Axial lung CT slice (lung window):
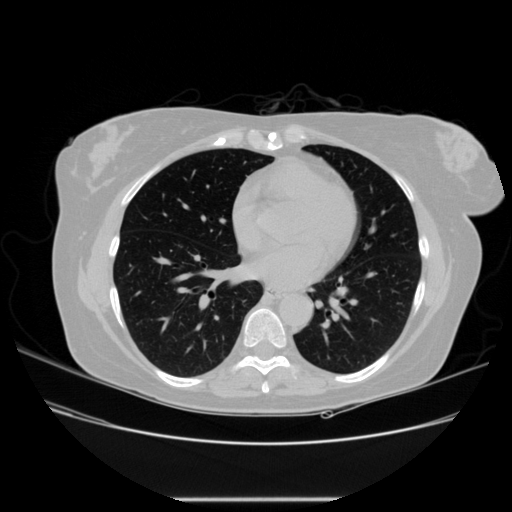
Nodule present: no